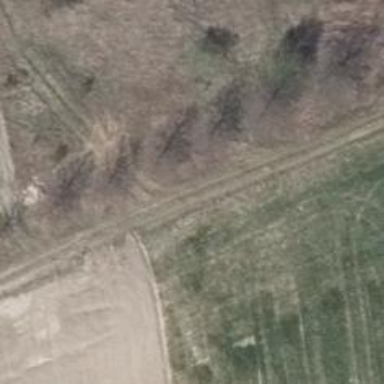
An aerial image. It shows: Row of trees in natural setting.